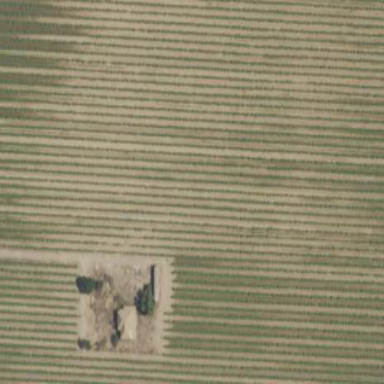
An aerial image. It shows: Vineyard.